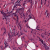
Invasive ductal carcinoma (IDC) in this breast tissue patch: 0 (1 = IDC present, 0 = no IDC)